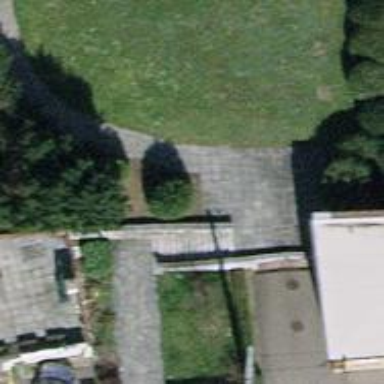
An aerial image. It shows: Road with steps.